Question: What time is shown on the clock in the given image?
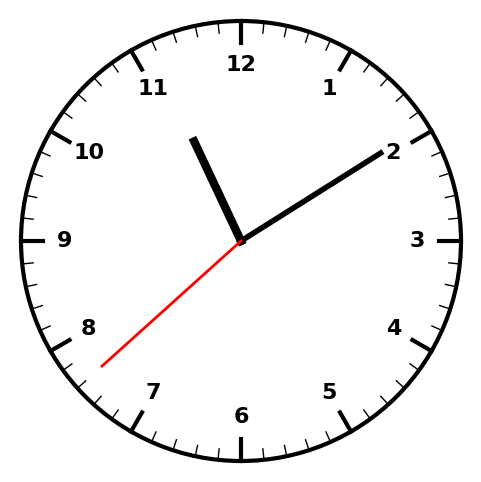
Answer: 11:09:38